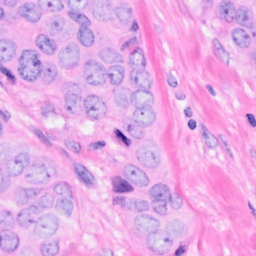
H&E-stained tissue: Breast